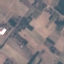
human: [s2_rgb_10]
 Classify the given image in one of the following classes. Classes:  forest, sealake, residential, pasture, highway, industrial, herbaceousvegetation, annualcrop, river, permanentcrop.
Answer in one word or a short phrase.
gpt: PermanentCrop